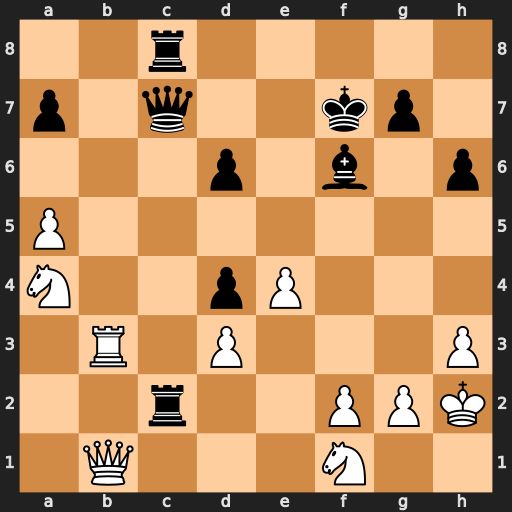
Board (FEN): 2r5/p1q2kp1/3p1b1p/P7/N2pP3/1R1P3P/2r2PPK/1Q3N2
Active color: w
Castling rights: -
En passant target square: -
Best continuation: Rb7 Kg6 Rxc7